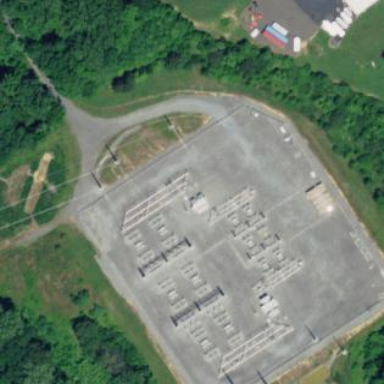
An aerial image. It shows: Outdoor power substation. The substation is at the transmission level. It is surrounded by fence.